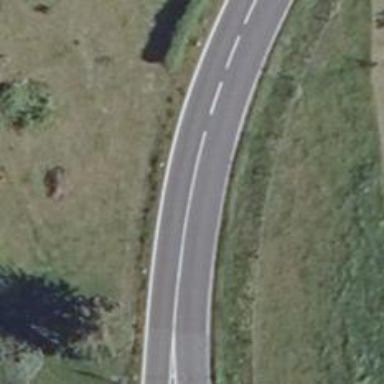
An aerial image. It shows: Secondary road with asphalt surface and lane markings.